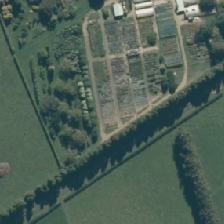
Land cover: urban_build_up